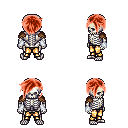
a pixel art fantasy rpg character, male body template, skeleton, leather shoulder armor, gold greaves, red pixie cut hairstyle, white cloth bracers, four views (front, back, left, right), 2x2 character sprite sheet, small pixel art, hard edges, no anti-aliasing